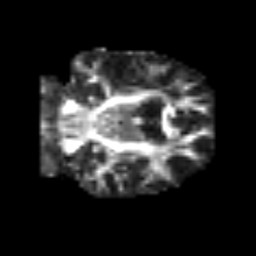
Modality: FA
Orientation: coronal
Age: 56
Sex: male
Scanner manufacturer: siemens
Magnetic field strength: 3 T
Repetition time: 3.2 s
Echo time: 0.081 s